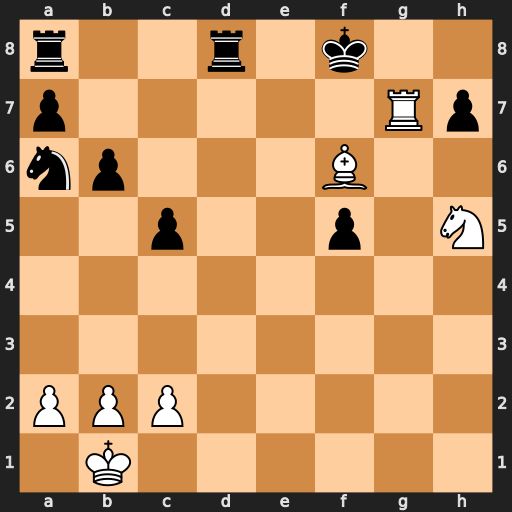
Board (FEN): r2r1k2/p5Rp/np3B2/2p2p1N/8/8/PPP5/1K6
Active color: w
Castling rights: -
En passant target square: -
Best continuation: Be7+ Ke8 Nf6#